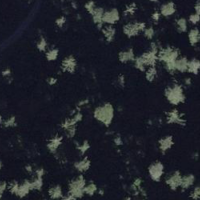
EUNIS habitat code: 43
Species observed at this site:
Saxifraga rotundifolia